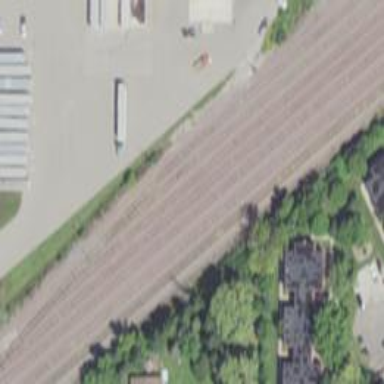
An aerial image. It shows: Rail spur service.